Question: Is it possible to have multiple floats inside a absolute positioned div without specifying the width of the absolute container?
See image:

Your code with absolute and floats works perfectly, but just not in my case. I tried to simplify the problem, but obviously something else is wrong. I will come back to you as soon as i figure out why. Sorry.
Right, this is the reason for my problem.
'''
<div id="anotherContainer">
Outercontainer
<div class="main">
<div class="left">Left</div>
<div class="right">Right</div>
</div>
</div>
'''
'''
#anotherContainer {
position: relative;
outline: 4px solid red;
width: auto;
height: auto;
display: inline-block;
}
.main{
border: 1px solid #f00;
position: absolute;
}
.left{
float: left;
border: 1px solid #0f0;
padding: 20px;
}
.right{
float: right;
border: 1px solid #00f;
padding: 20px;
}
'''
<URL>
My mistake, I assumed the container #anotherContainer would not have any effect on this.
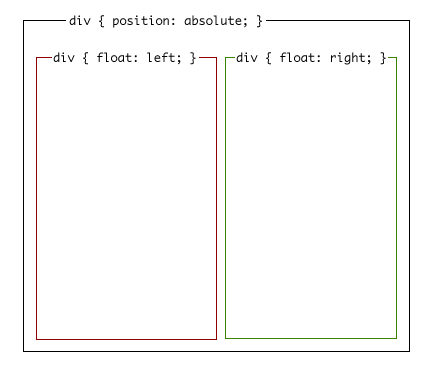
Answer: remove position relative on '#anotherContainer' problem will be solved.
check jsfiddle working link
<URL>